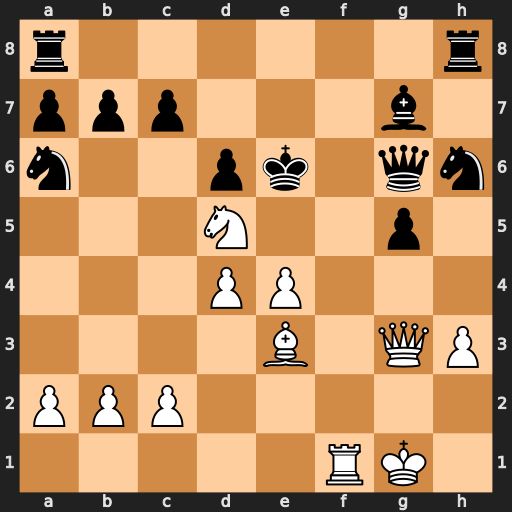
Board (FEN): r6r/ppp3b1/n2pk1qn/3N2p1/3PP3/4B1QP/PPP5/5RK1
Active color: w
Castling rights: -
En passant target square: -
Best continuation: Nf4+ gxf4 Qxg6+ Bf6 Rxf4 Rag8 Rxf6+